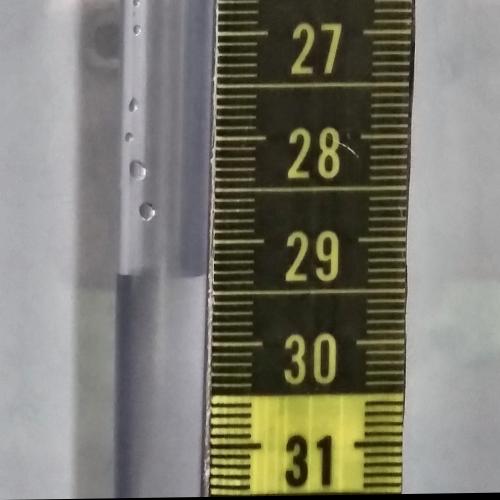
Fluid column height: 29.3 cm